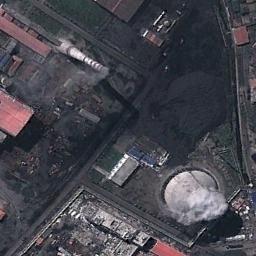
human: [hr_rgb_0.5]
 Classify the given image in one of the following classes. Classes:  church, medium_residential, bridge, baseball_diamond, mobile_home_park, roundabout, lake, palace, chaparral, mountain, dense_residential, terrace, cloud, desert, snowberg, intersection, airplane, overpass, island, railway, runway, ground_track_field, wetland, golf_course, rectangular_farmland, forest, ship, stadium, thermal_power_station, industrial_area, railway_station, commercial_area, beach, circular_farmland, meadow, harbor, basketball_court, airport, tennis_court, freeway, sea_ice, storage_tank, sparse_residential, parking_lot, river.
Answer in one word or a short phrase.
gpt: thermal_power_station